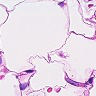
Metastatic tissue present: no